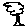
Label: tree